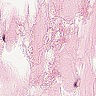
Metastatic tissue present: no